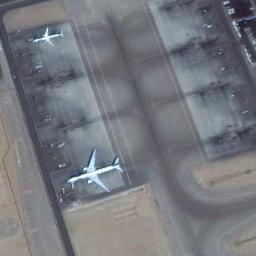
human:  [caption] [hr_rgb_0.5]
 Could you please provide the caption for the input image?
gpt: A big plane and a small plane were stopped beside the terminal .

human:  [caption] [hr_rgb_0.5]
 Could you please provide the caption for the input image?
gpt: There are two planes of different sizes on a clearing .

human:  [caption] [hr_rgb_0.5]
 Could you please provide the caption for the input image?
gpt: A small plane and a large plane parked in the open space .

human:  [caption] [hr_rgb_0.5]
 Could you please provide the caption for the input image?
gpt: Two planes parked on the airport .

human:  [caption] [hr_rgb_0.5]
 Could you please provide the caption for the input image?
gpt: Two planes of different sizes are in the parking lot .